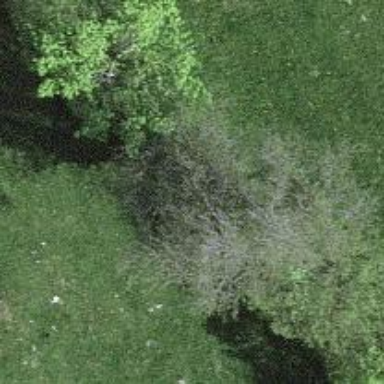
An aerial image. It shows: Row of trees in natural setting.